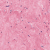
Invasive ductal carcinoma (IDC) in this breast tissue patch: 0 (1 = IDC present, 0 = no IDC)